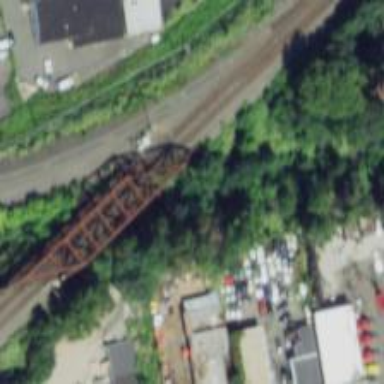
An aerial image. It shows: Abandoned railway.